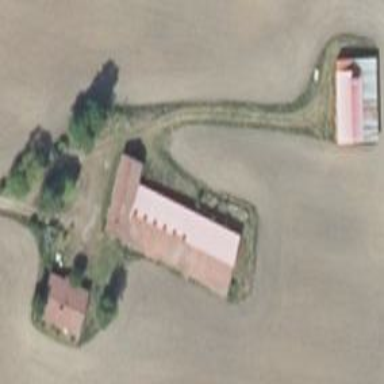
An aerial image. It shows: Farmyard in rural farm setting.